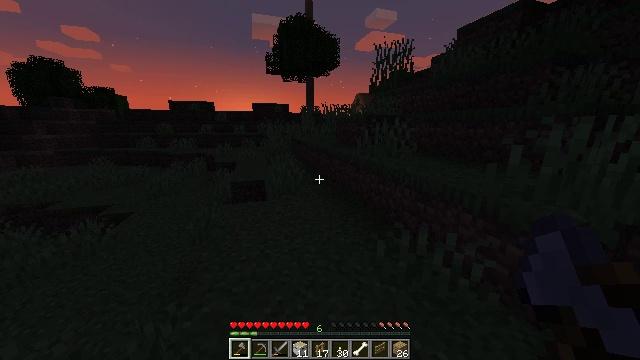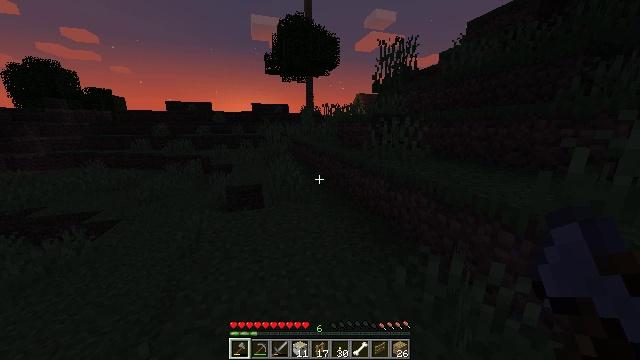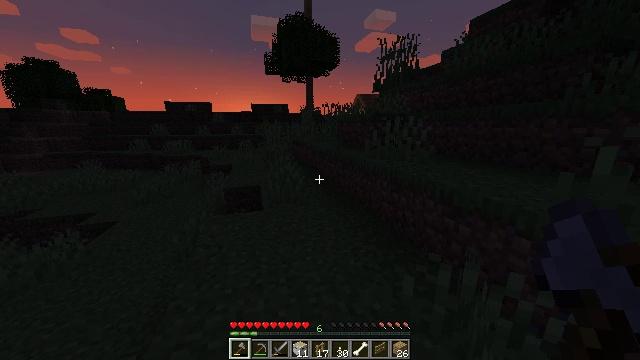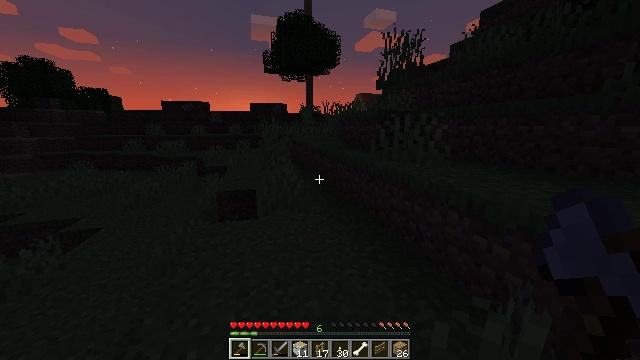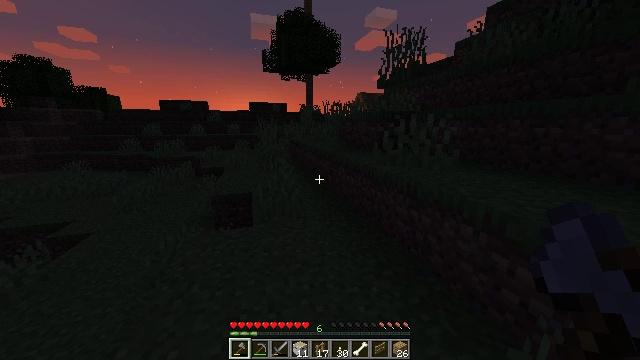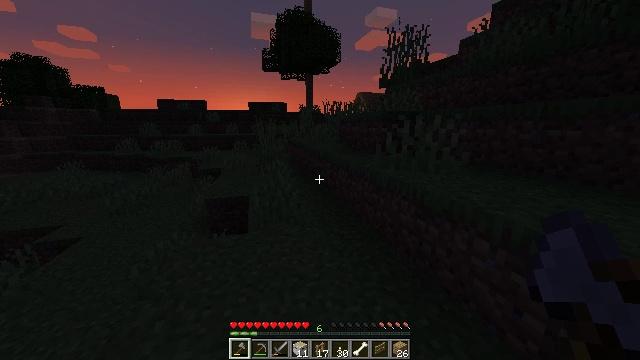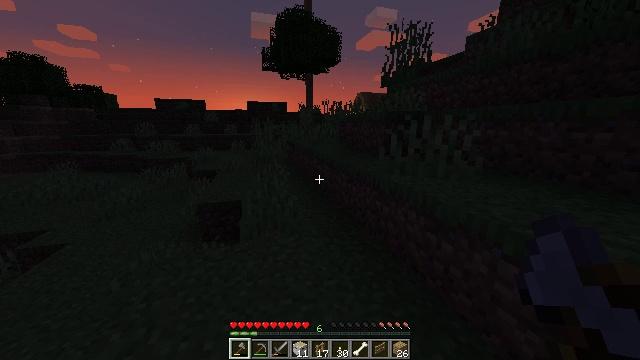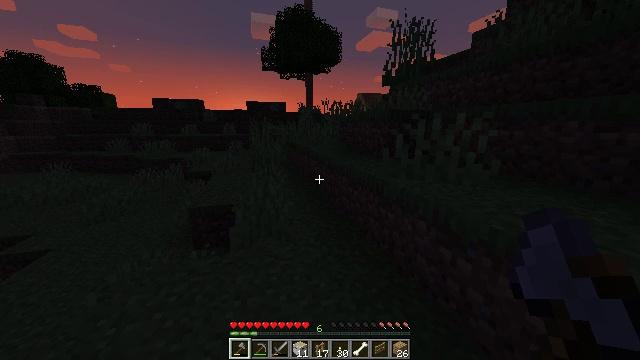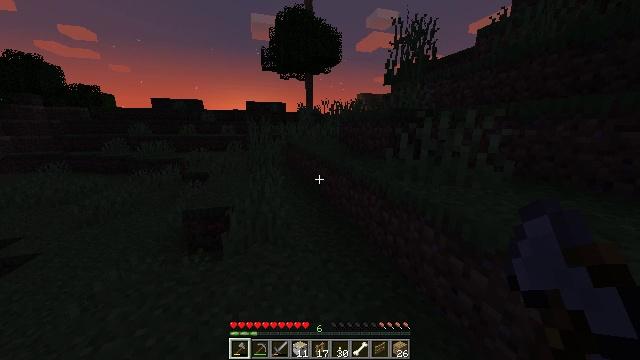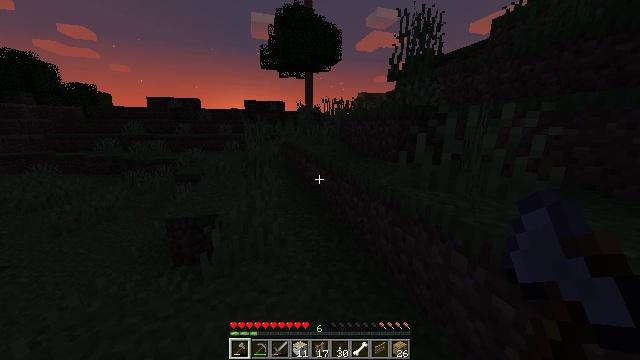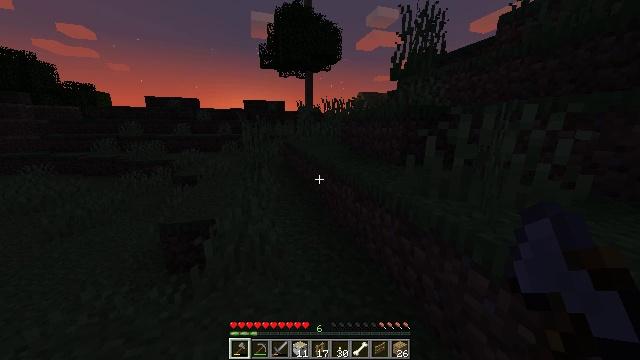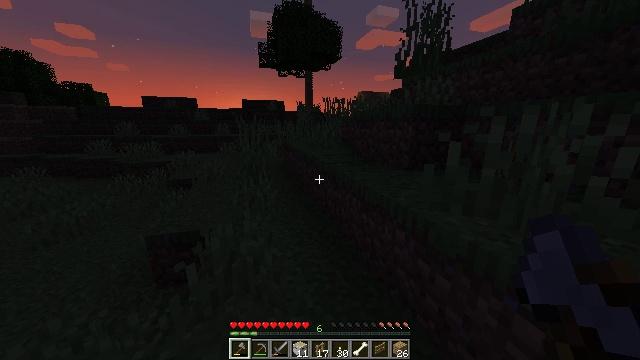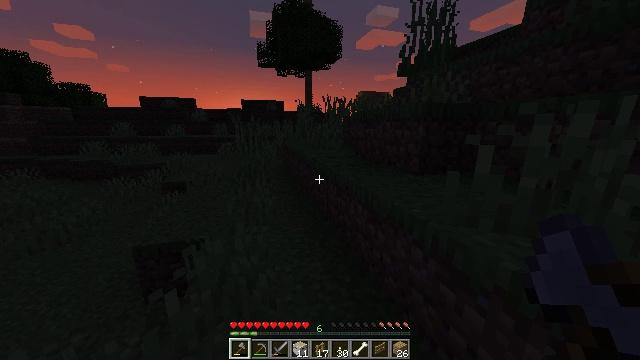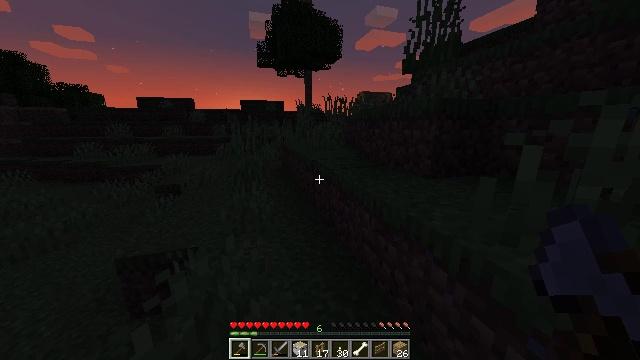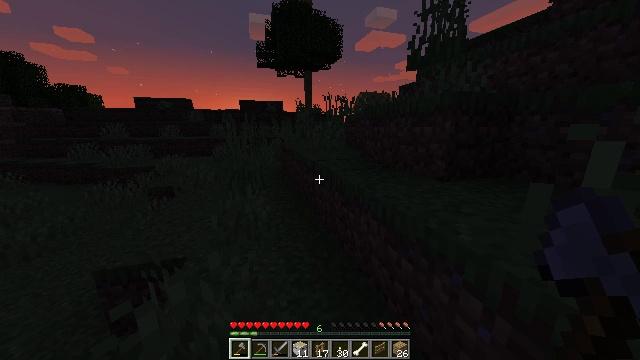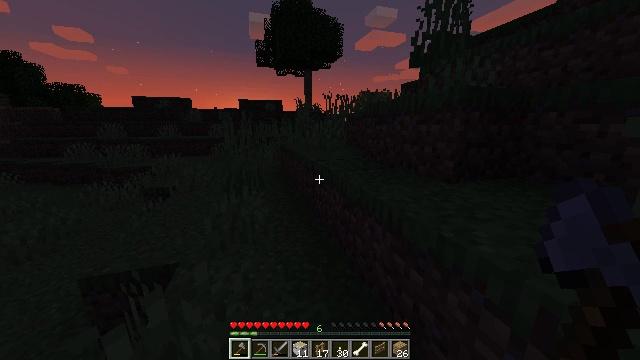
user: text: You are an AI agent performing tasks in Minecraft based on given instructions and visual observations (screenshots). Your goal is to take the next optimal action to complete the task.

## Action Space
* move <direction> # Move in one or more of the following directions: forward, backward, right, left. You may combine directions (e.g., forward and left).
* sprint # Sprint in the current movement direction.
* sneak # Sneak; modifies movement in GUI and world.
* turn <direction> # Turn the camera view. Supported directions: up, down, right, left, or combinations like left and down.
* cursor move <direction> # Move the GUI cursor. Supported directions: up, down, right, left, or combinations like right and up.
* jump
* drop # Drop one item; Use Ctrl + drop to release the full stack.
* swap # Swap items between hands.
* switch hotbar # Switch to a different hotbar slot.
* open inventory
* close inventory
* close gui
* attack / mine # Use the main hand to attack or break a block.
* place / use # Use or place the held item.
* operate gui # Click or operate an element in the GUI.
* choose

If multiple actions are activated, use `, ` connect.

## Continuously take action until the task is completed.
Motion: motion action
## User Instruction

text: Make a gray bed using the crafting table.
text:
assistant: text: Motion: move forward, sprint
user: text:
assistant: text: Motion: move forward, sprint
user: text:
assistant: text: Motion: move forward, sprint
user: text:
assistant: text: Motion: move forward, sprint
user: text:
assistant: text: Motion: move forward, sprint
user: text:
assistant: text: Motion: move forward, sprint
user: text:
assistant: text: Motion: move forward, sprint
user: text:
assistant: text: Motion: move forward, sprint
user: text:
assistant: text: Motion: move forward, sprint
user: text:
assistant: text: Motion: move forward, sprint
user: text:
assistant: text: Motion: move forward, sprint
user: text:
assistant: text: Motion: move forward, sprint
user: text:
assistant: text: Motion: move forward, sprint
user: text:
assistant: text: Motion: move forward, sprint
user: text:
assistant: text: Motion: move forward, sprint
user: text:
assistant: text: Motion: move forward, sprint
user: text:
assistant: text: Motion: move forward, sprint, turn left
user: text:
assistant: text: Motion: move forward, sprint, turn left
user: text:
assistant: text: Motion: move forward, sprint, turn left
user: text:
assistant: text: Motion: move forward, sprint, turn left
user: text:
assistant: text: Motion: move forward, sprint, turn left
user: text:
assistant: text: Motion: move forward, sprint
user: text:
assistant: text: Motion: move forward, sprint
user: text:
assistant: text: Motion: move forward, sprint
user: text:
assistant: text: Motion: move forward, sprint
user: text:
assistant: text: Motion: move forward, sprint
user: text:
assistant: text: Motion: move forward, sprint
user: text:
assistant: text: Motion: move forward, sprint
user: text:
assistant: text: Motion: move forward, sprint
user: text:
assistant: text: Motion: move forward, sprint